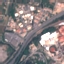
Land use / land cover: Highway